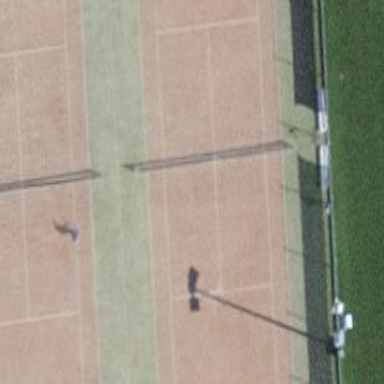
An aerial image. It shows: Tennis court on the leisure land pitch.